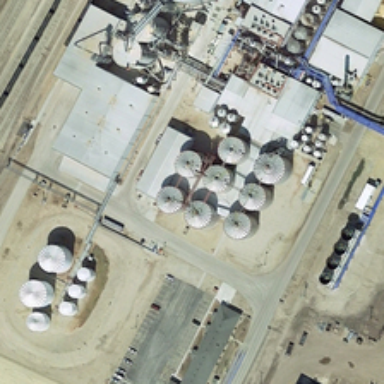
Many storage tanks in a factory are near several railways .